Question: I have an updatable view in sql server database. When I create linked table to it with ODBC, I'm asked to select unique record identifier, in order for it to be updateable.

I need to dynamically relink this table in VBA, so I need to drop and recreate the linked table (I cannot update the TableDef.Connect property for ODBC table).
I found several solutions, which are not applicable in my case:
- -
These would be applicable:
- -
Temporary workaround:
-
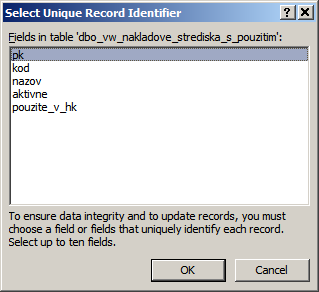
Answer: Why can't you create an index for an ODBC source after linking?
At work, we are using Access with linked SQL Server tables, and when someone wants to connect to a different database (change from production environment to test environment), we do something like this for all tables:
'''
Dim TD As TableDef
Dim ConString As String
ConString = "ODBC;DRIVER={SQL Server};SERVER=ServerName;DATABASE=DbName;Trusted_Connection=Yes;"
CurrentDb.TableDefs.Delete "SomeTable"
Set TD = CurrentDb.CreateTableDef("SomeTable", 0, "SomeTable", ConString)
CurrentDb.TableDefs.Append TD
Set TD = Nothing
CurrentDb.Execute "CREATE UNIQUE INDEX SomeIndex ON SomeTable (PrimaryKeyColumn) WITH PRIMARY"
'''